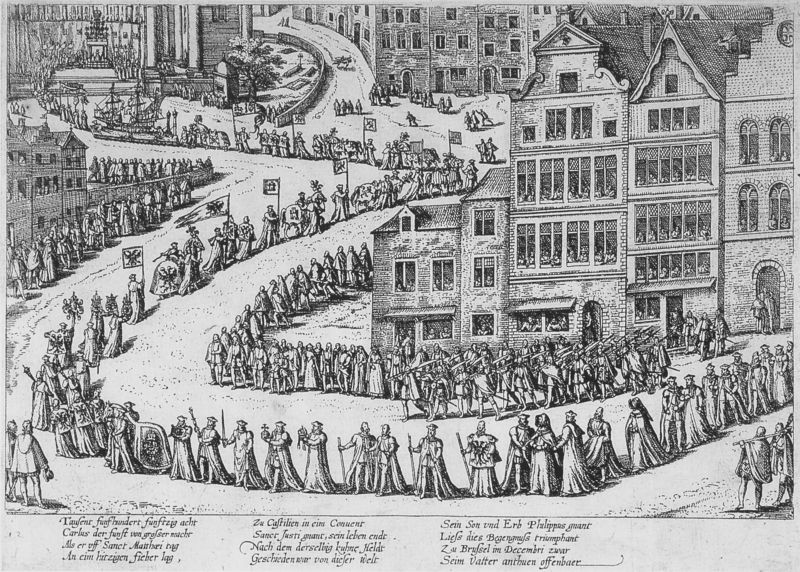
Titel: Trauerzug Karls V. in den Straßen von Brüssel, 29.Dezember 1558 (bebildertes Album zur Prozession)
Künstler: Hieronymus Cock
Institution: Biblioteca Nacional, Madrid
Schlagwörter: weiß, menschen, stadt, fenster, grau, schwarz, strasse, zeichnung, gebäude, haus, häuser, adelige, schrift, fahnen, türen, stab, zug, platz, banner, straßen, kreuz, druckgrafik, radierung, schwerter, auflauf, ritter, mittelalter, kreuzzug, prozession, umzug, kupferstich, bulle, festzug, insignien, polonaise, standarde